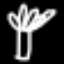
Label: palm tree